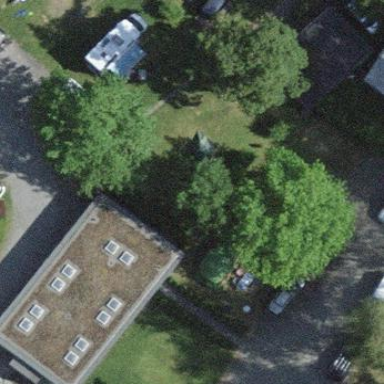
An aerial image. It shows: Camping pitch for tourists.